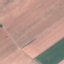
Label: AnnualCrop